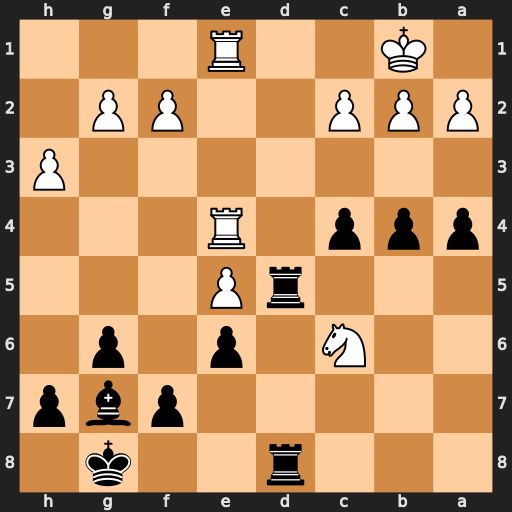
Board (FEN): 3r2k1/5pbp/2N1p1p1/3rP3/ppp1R3/7P/PPP2PP1/1K2R3
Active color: b
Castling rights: -
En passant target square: -
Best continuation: Rd1+ Rxd1 Rxd1#